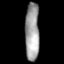
Tissue: lung
Cell type: T cells
Senescence score: 0.2385
Nuclear area (px): 812
Mean DAPI intensity: 157.658